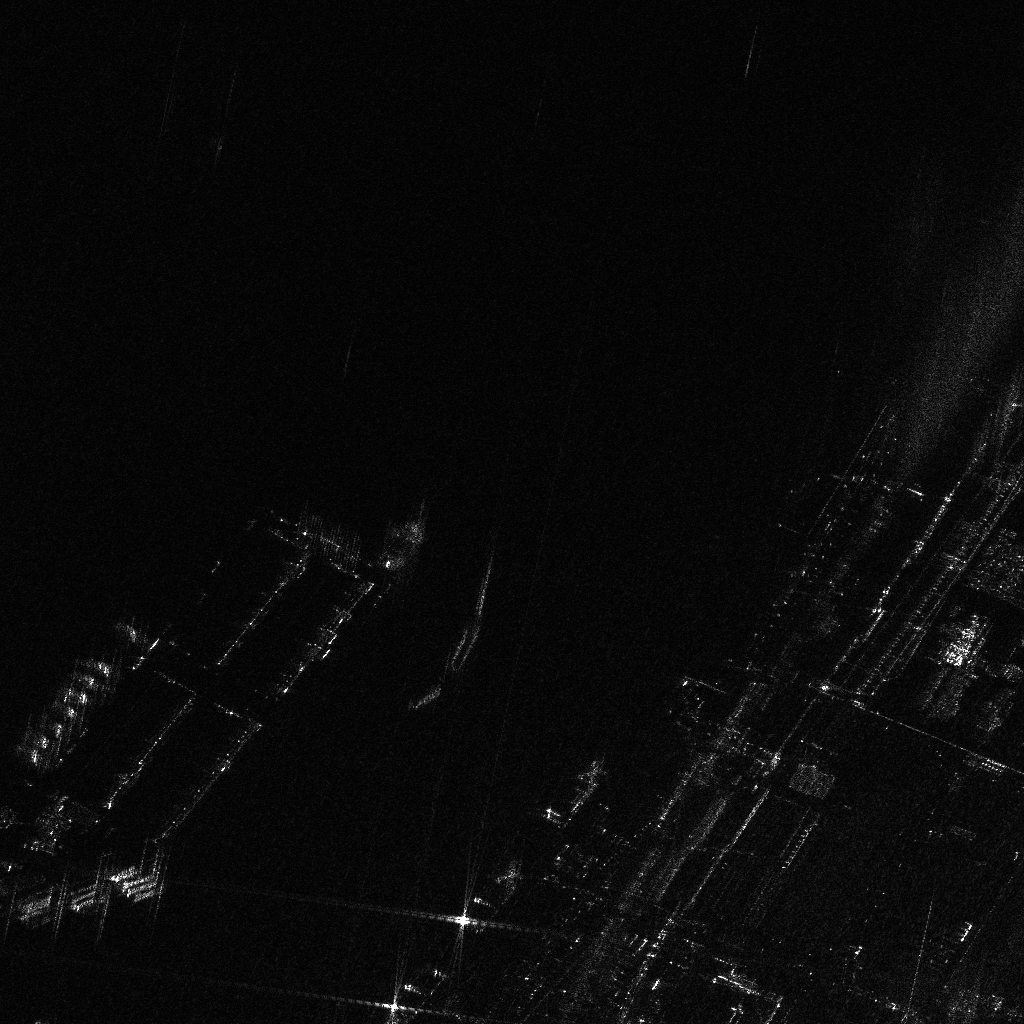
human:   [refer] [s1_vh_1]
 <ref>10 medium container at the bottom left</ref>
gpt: <box>[[3, 70, 7, 71, 40], [1, 71, 6, 73, 40], [0, 72, 5, 74, 41], [13, 85, 14, 89, 62], [11, 83, 12, 86, 62], [7, 85, 8, 89, 62], [7, 84, 8, 88, 62], [12, 83, 13, 87, 62], [13, 84, 14, 88, 62], [2, 86, 3, 90, 62]]</box>

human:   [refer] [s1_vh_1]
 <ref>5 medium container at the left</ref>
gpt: <box>[[10, 60, 15, 62, 40], [7, 64, 12, 65, 40], [6, 65, 11, 67, 40], [5, 66, 10, 68, 40], [4, 68, 9, 70, 40]]</box>

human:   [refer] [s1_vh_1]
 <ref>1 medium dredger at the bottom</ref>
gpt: <box>[[54, 73, 58, 81, 37]]</box>

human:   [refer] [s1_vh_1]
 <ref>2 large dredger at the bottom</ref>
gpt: <box>[[36, 94, 40, 103, 43], [46, 82, 49, 91, 39]]</box>